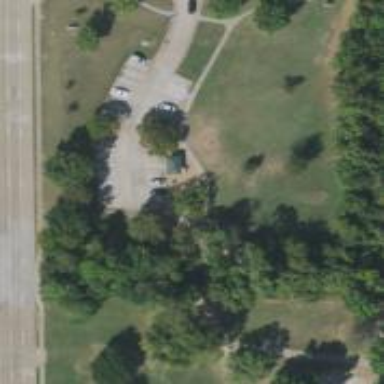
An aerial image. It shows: Disc golf course for leisure activity.